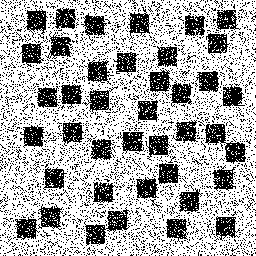
Squares: 40
Triangles: 0
Stars: 0
Total shapes: 40